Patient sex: M
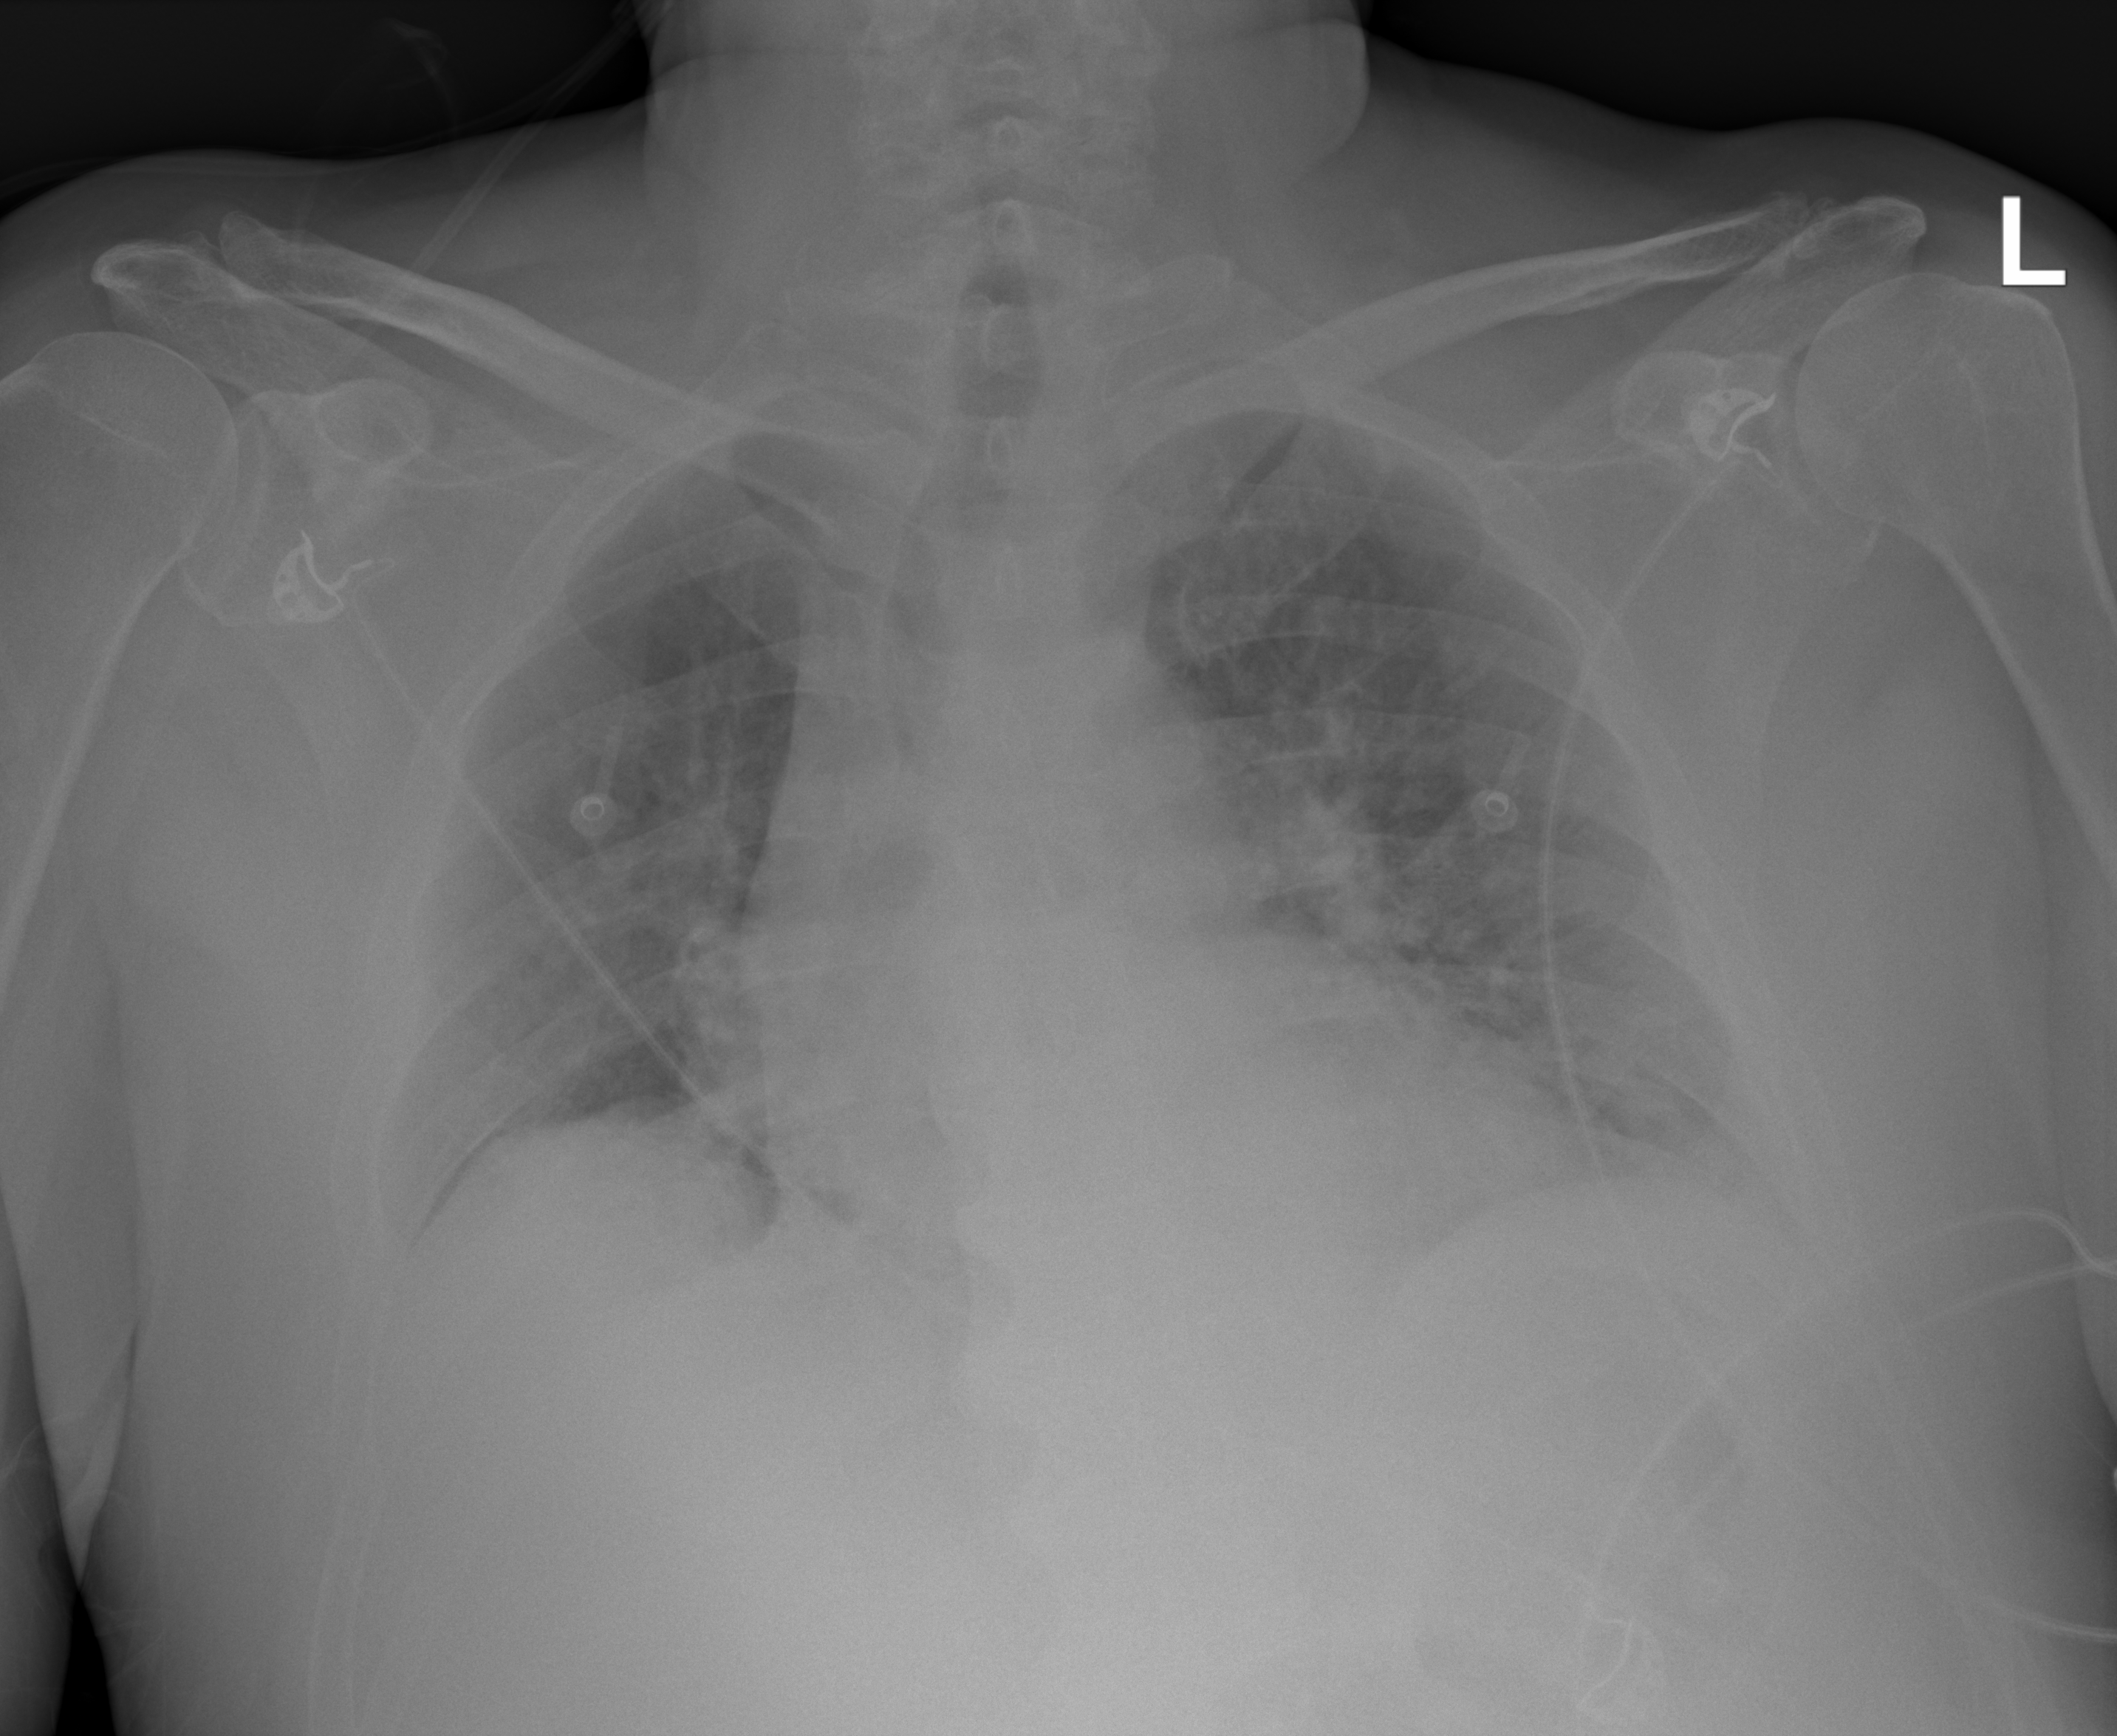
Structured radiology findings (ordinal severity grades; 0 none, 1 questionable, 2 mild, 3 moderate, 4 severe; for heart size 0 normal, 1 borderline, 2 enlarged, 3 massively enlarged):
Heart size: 2
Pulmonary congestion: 2
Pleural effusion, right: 1
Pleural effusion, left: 1
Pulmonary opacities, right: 2
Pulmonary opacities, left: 2
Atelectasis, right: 2
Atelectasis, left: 2